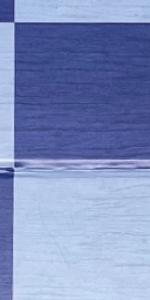
Label: Empty